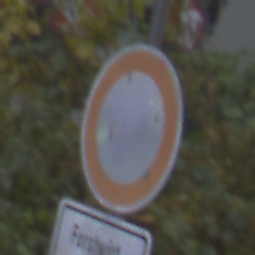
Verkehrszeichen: VerbotFahrzeugeAllerArt
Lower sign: BesondereFahrzeugeUndTransportgueter7
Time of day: MorningAfternoon
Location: Outdoor (Urban)
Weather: PartlyCloudy
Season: NotSpecified
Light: Natural